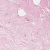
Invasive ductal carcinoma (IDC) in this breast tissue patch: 0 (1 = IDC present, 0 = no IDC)